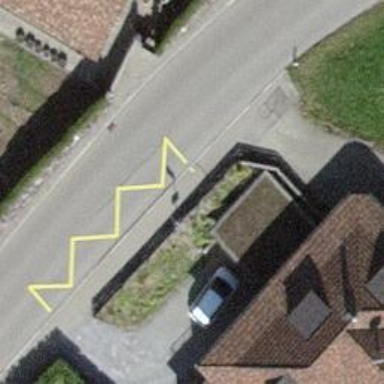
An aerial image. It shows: Bus stop equipped with public transport stop position.